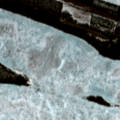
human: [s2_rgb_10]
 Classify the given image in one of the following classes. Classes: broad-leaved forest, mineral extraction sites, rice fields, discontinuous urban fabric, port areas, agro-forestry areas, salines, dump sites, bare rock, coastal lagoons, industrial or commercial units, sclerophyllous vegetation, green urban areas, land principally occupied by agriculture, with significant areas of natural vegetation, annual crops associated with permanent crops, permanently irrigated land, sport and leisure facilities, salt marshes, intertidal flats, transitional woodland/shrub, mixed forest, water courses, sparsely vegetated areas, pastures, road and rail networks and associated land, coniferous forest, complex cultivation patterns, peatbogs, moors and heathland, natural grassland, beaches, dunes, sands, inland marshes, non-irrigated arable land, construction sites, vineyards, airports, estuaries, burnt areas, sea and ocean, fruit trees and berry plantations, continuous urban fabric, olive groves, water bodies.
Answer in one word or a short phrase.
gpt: coniferous forest, mixed forest, water bodies